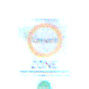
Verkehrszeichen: BeginnUmweltzone
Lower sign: FreistellungVomVerkehrsverbot3
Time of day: MorningAfternoon
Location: Outdoor (Nature)
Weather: Clear
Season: Autumn
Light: Natural